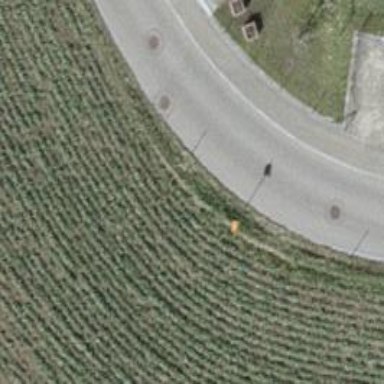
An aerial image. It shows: Pipeline marker.